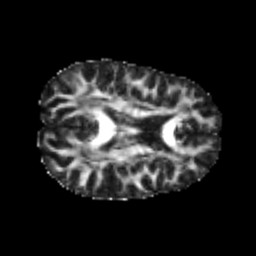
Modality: FA
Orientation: axial
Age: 21
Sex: male
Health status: healthy
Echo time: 0.074 s